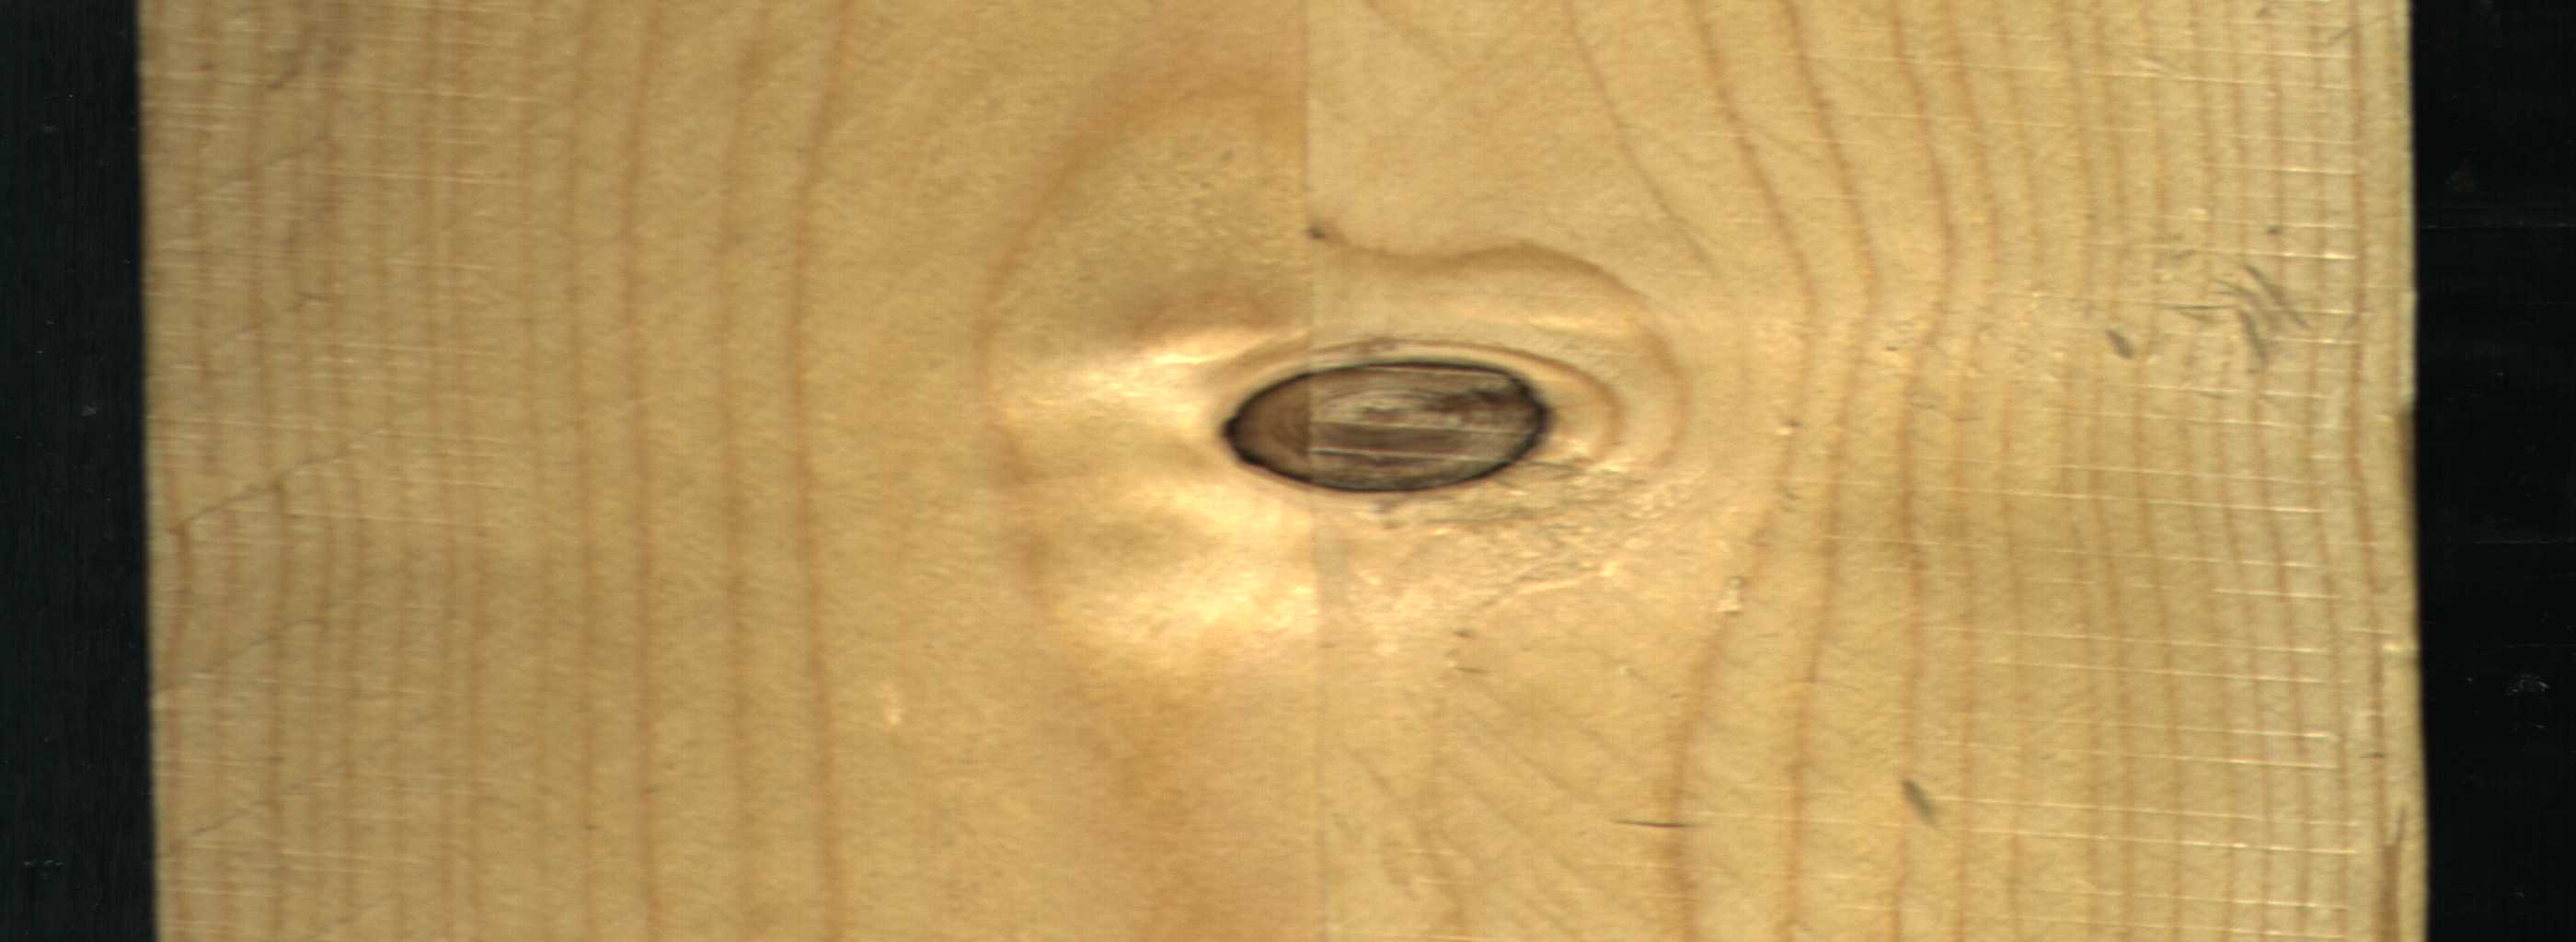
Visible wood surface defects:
Dead_Knot